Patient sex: M
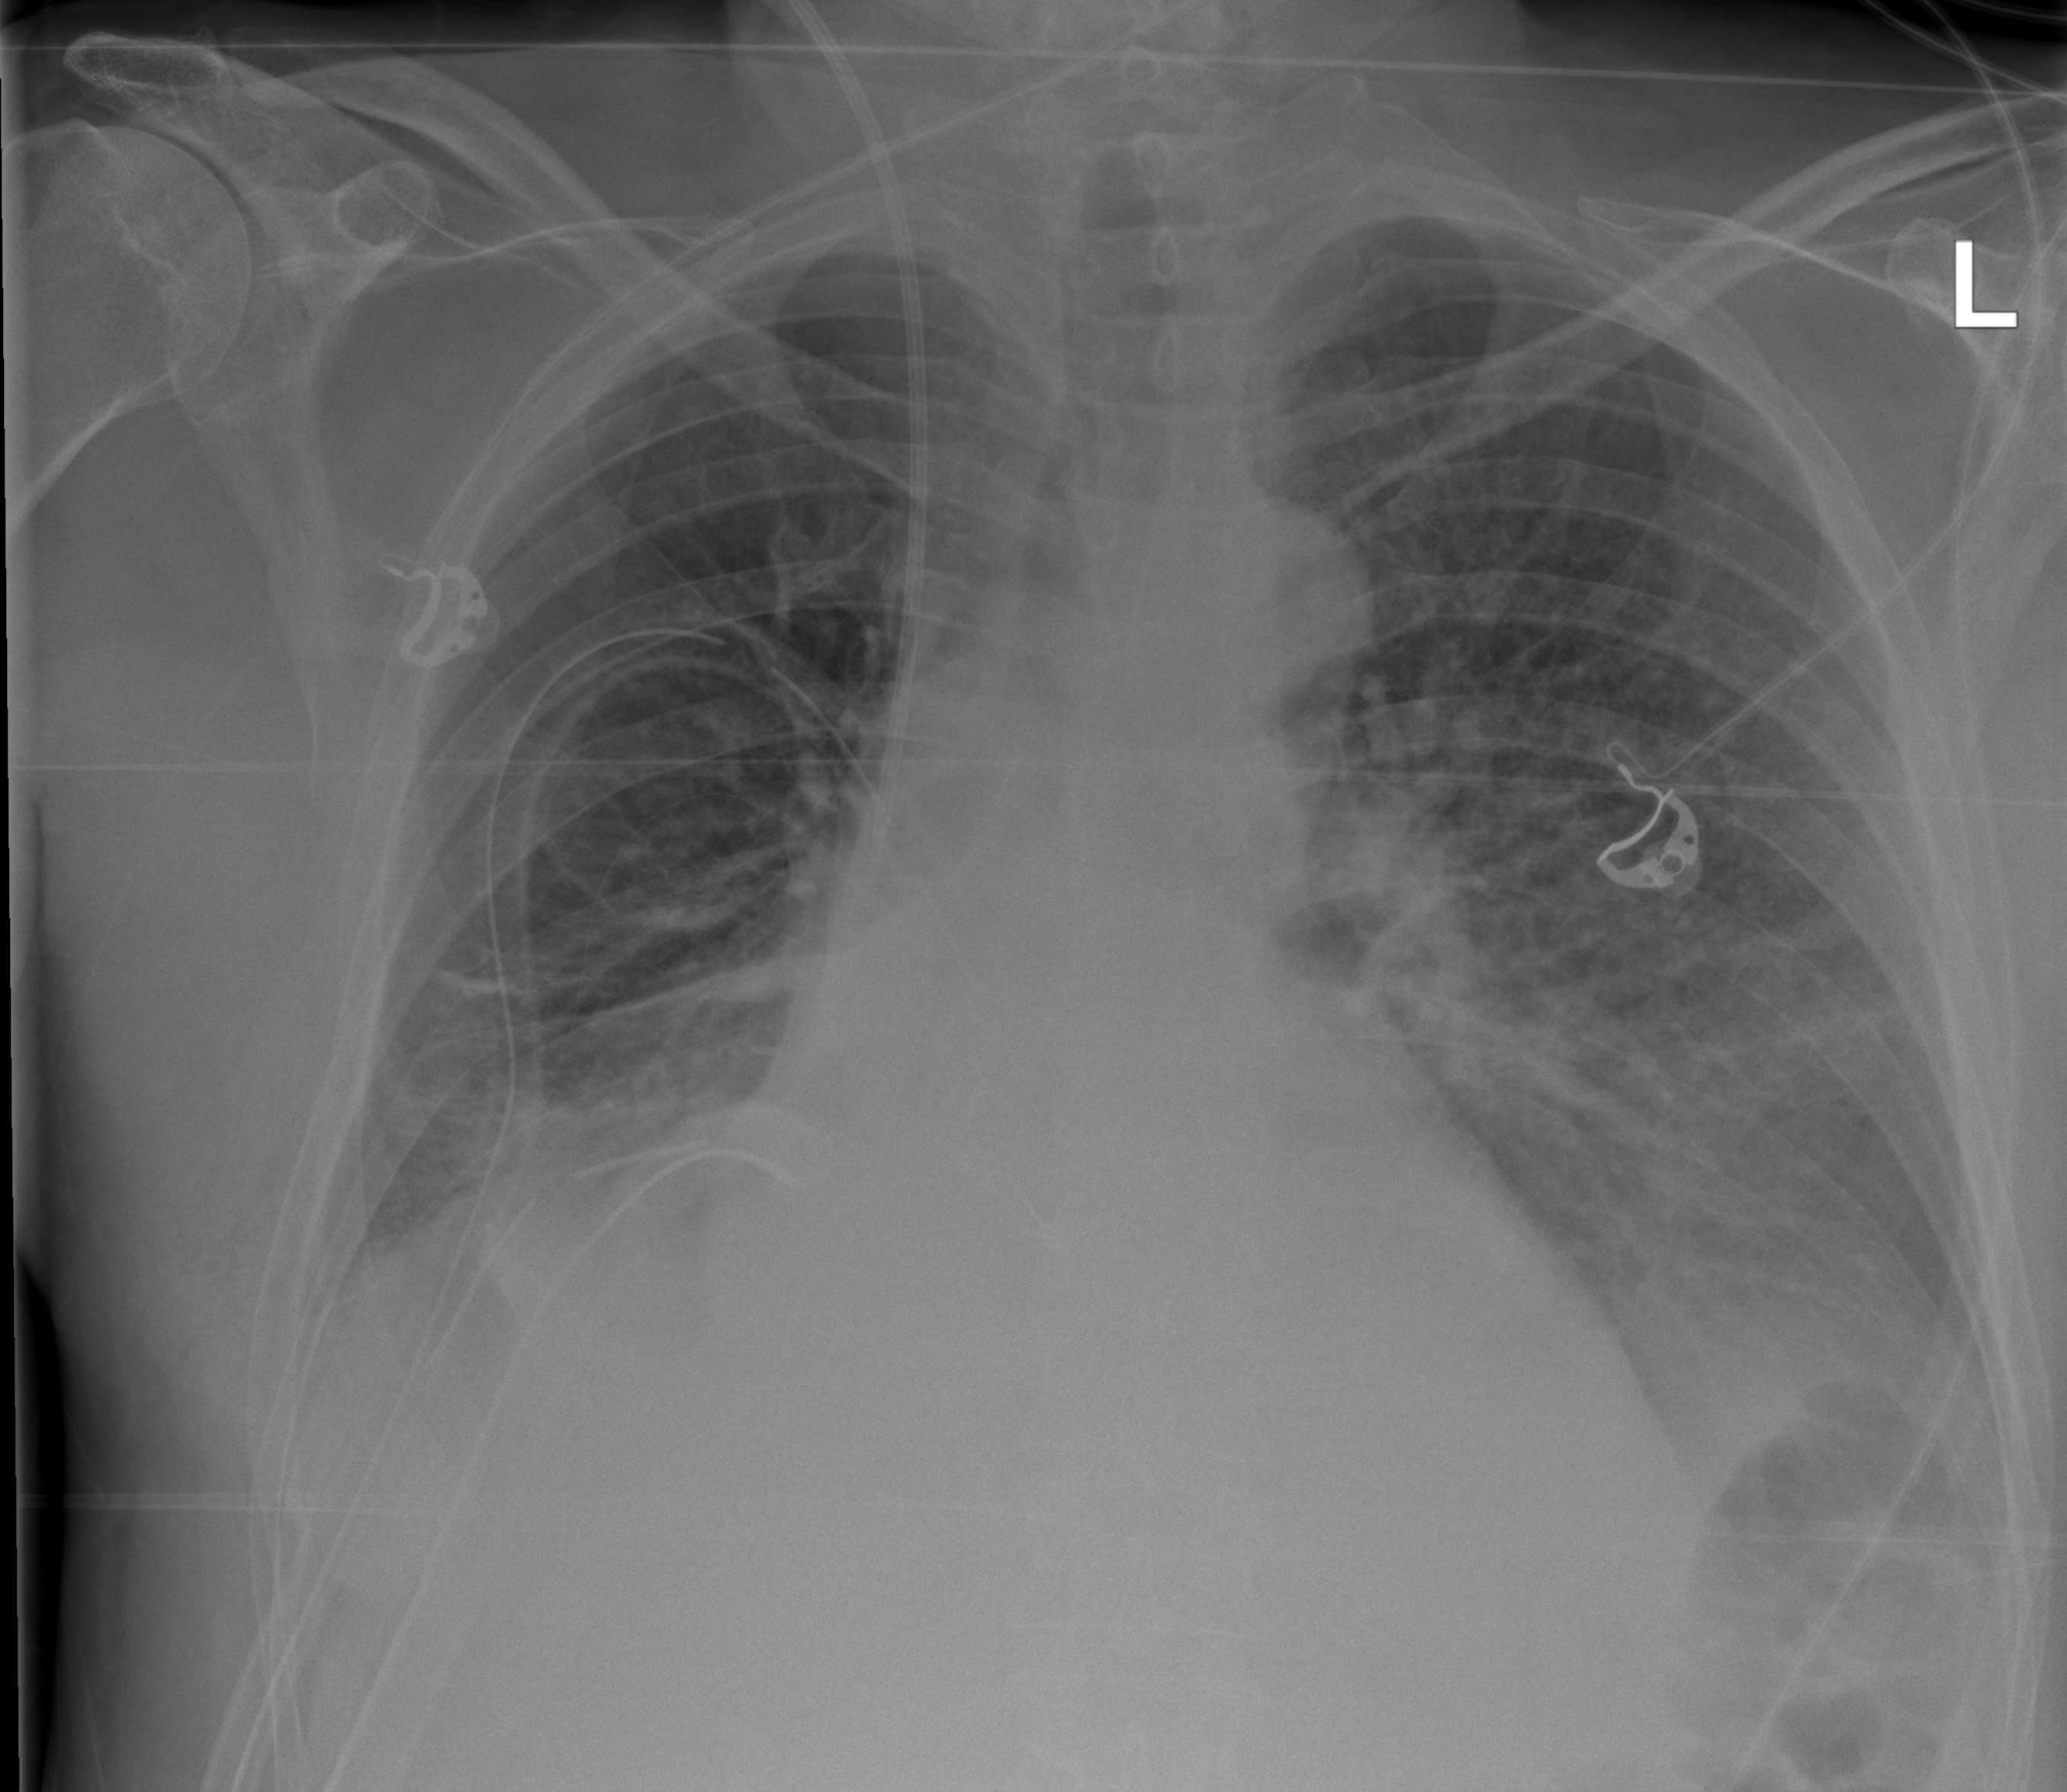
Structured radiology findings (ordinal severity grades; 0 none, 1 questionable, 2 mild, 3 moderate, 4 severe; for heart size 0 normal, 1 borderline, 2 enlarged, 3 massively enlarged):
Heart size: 2
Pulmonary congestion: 2
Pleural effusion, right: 2
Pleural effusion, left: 2
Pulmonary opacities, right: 2
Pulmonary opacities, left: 2
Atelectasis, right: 2
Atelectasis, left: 2